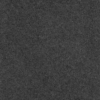
Label: dusty